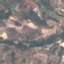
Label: PermanentCrop